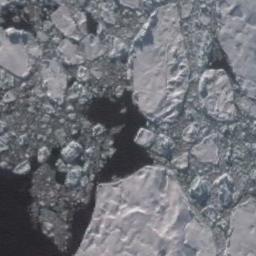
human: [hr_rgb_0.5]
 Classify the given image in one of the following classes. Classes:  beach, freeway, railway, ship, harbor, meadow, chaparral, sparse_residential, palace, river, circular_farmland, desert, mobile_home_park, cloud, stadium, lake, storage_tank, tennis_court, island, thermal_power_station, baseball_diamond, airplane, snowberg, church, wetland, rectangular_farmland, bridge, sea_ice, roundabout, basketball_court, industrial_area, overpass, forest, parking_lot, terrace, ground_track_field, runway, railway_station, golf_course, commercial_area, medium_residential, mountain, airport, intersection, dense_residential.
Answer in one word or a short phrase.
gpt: sea_ice